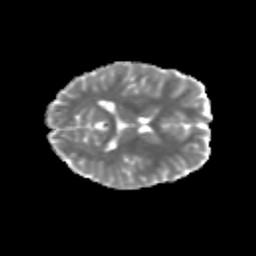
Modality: MD
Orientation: axial
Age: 20
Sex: female
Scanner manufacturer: siemens
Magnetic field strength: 3 T
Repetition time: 3.5 s
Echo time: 0.125 s